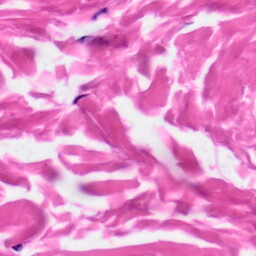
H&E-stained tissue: Skin